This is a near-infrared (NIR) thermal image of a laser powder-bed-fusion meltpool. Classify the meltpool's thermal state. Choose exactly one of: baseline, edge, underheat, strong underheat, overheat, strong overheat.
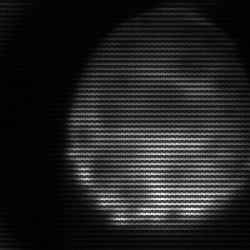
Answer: edge